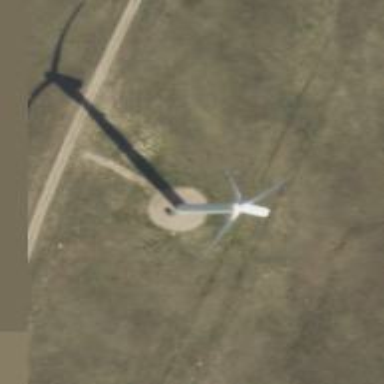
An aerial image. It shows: Wind turbine power generator.